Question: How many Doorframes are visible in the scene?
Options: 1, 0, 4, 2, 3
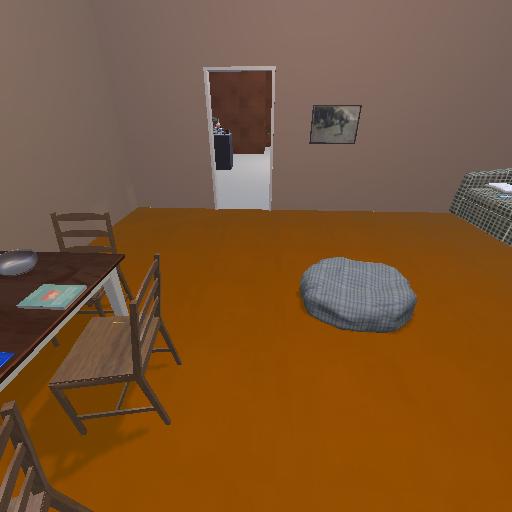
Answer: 1